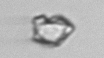
Label: detritus_transparent